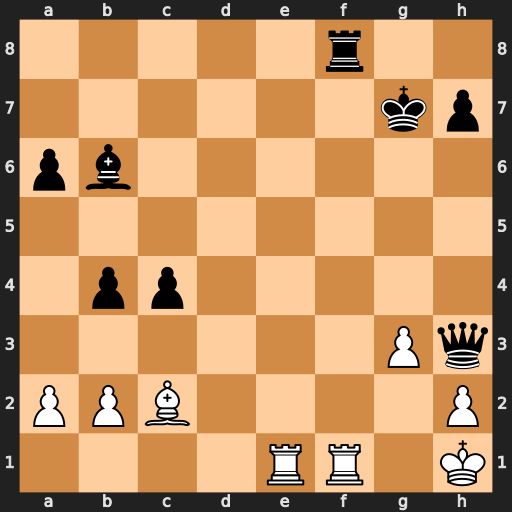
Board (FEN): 5r2/6kp/pb6/8/1pp5/6Pq/PPB4P/4RR1K
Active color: w
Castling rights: -
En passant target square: -
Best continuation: Re7+ Kg8 Bxh7+ Qxh7 Rxf8+ Kxf8 Rxh7